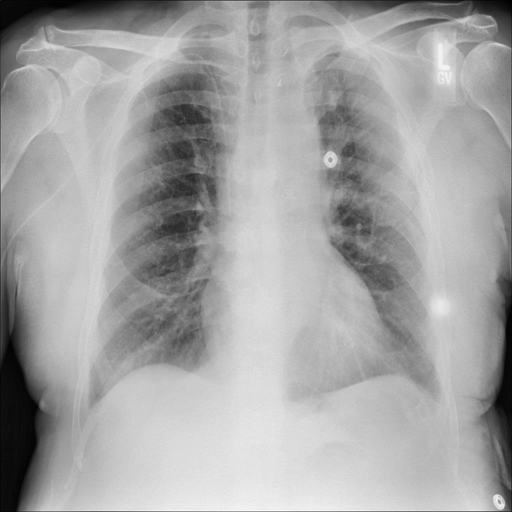
Finding: NORMAL